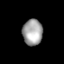
Tissue: lung
Cell type: Myeloid cells
Senescence score: 0.5879
Nuclear area (px): 510
Mean DAPI intensity: 162.061